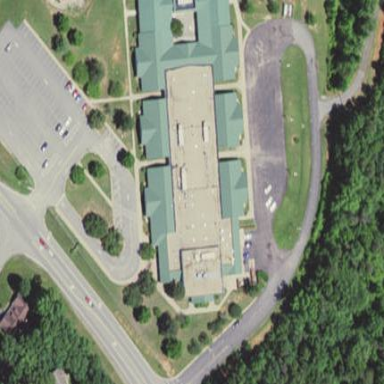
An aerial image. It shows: School building.